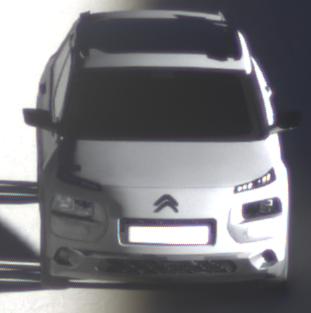
Make: Citroen
Model: C4 Cactus PureTech 75
Detailed model: C4 Cactus
Model produced from: 2014/09
Model produced until: 2015/03
Doors: 5
Color: gray
Road condition: dry road
Daytime: sunrise or sunset
Contrast: low contrast